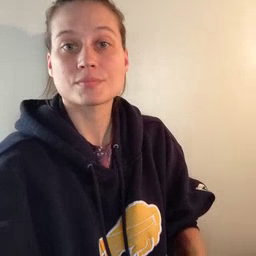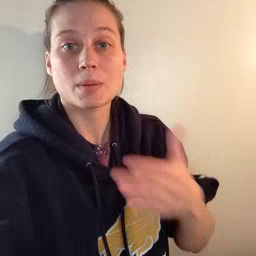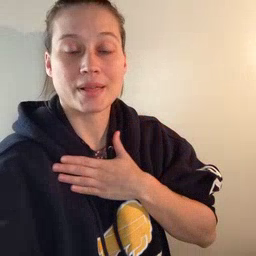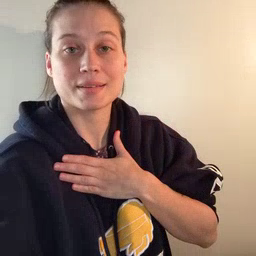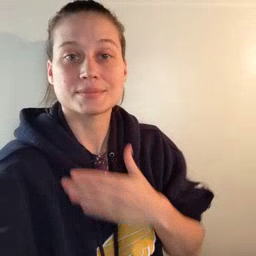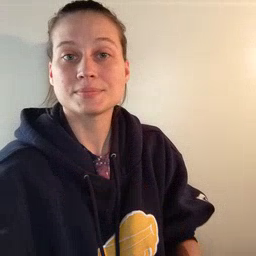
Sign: minemy